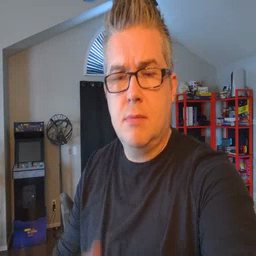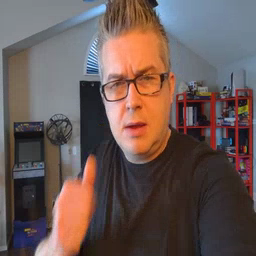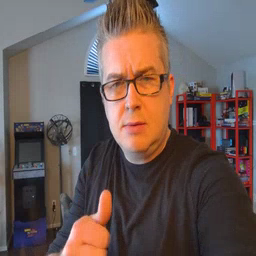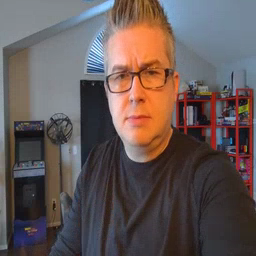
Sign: hide